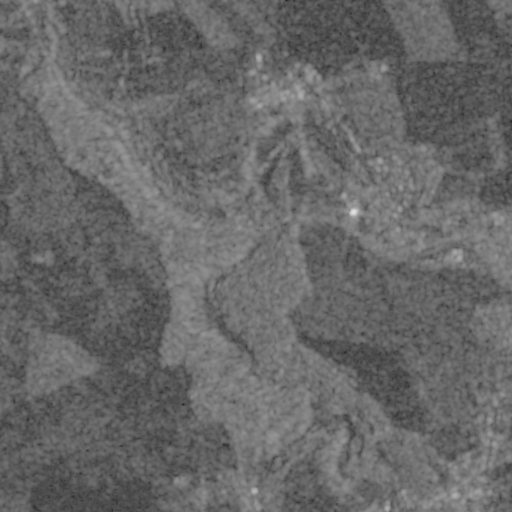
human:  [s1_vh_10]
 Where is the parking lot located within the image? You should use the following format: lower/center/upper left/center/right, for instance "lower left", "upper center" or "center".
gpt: The parking lot is located in the lower right of the image.
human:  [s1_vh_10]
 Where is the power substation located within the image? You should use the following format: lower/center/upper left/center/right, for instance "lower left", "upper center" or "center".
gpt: The power substation is located in the center right of the image.
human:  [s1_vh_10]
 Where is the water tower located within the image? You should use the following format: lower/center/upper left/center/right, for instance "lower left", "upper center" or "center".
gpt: The water tower is located in the upper center of the image.
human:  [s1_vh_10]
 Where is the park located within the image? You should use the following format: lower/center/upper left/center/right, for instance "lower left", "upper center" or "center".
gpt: There is no park in the image.

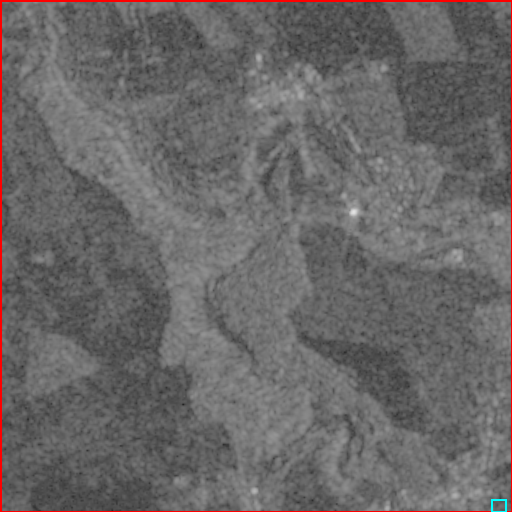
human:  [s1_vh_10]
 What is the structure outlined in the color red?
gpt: The structure outlined in red is a crop field.
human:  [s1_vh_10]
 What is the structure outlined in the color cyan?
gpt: The structure outlined in cyan is a park.
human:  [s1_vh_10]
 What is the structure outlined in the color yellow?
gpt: There is no yellow outline.